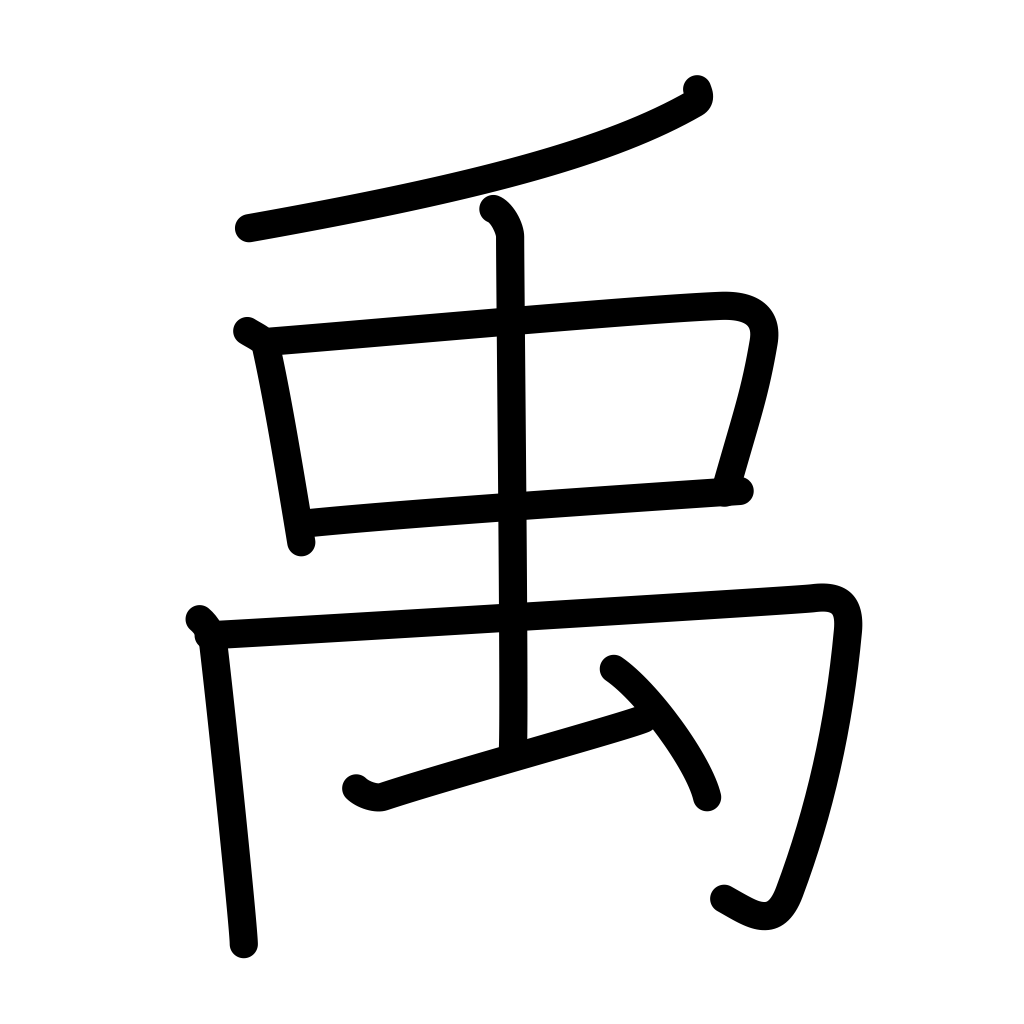
Meaning: name of a Chinese emperor